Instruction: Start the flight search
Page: home
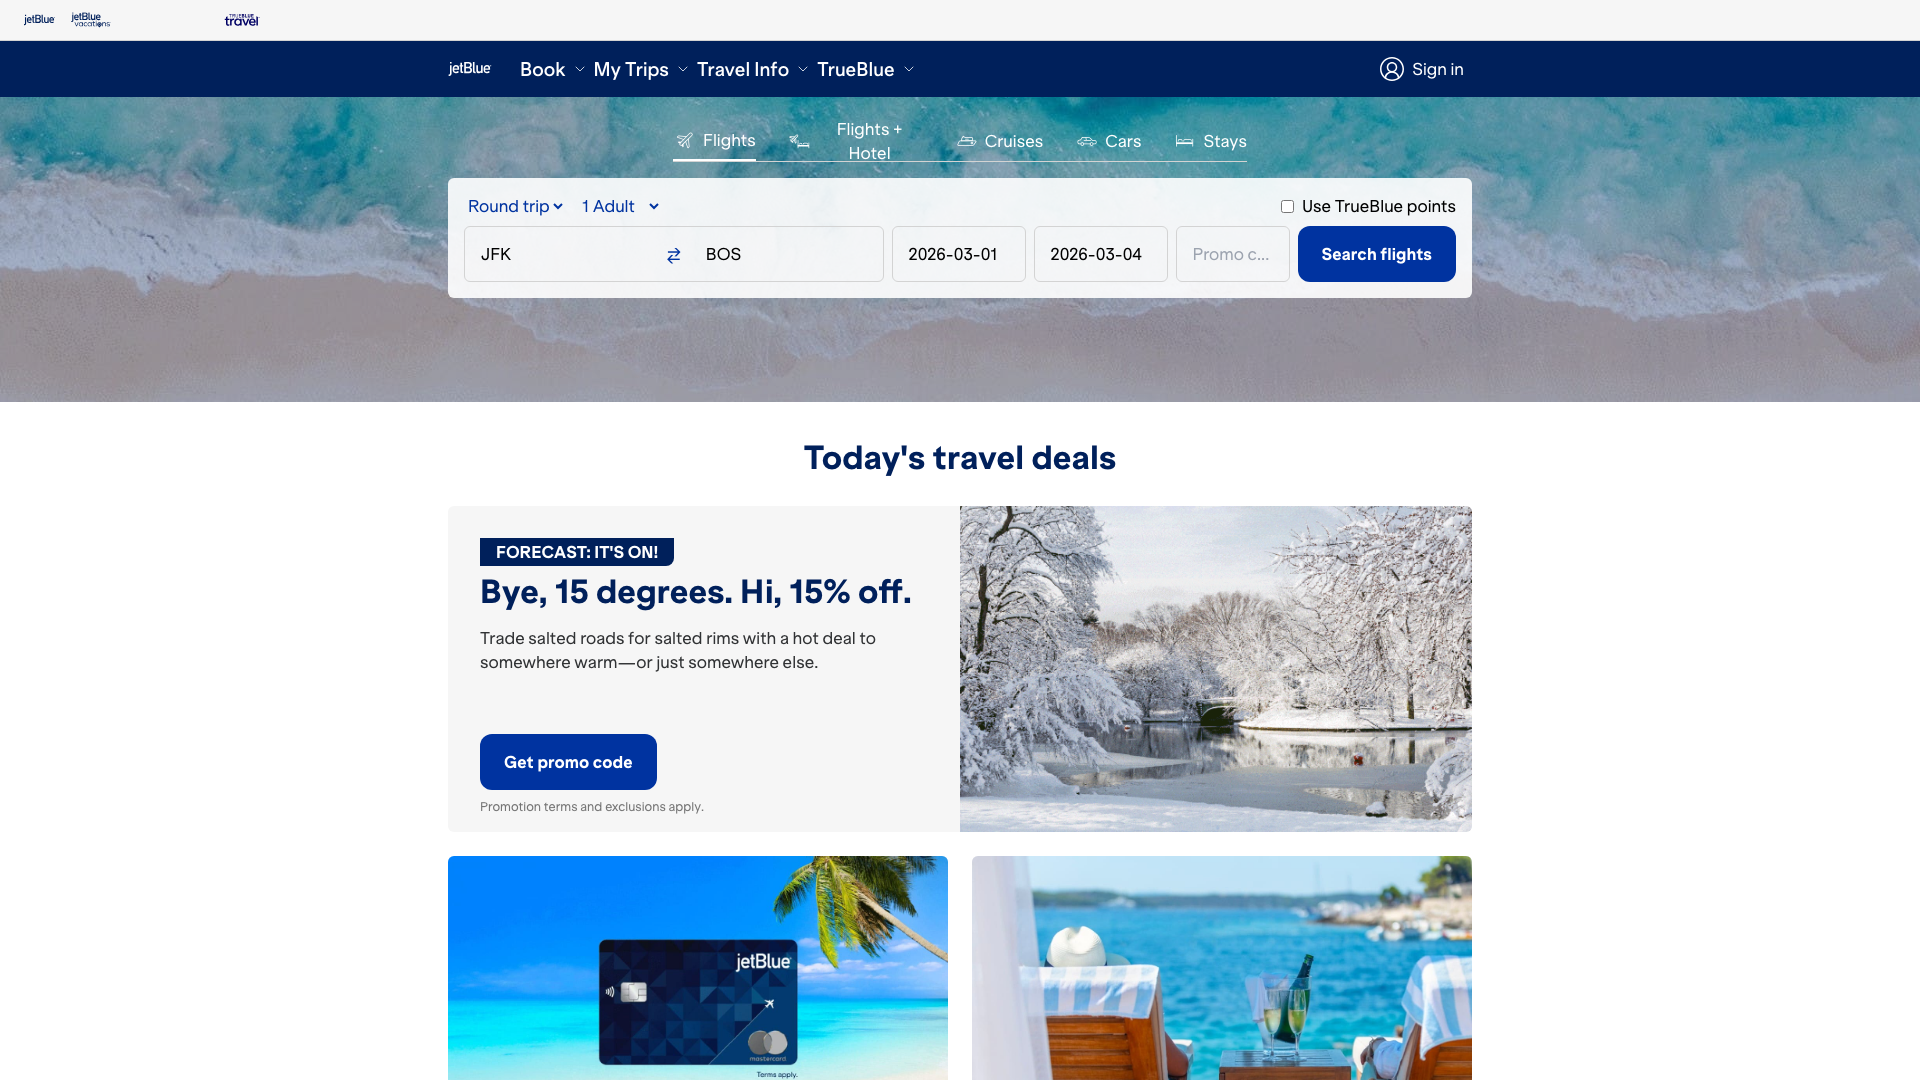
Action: click